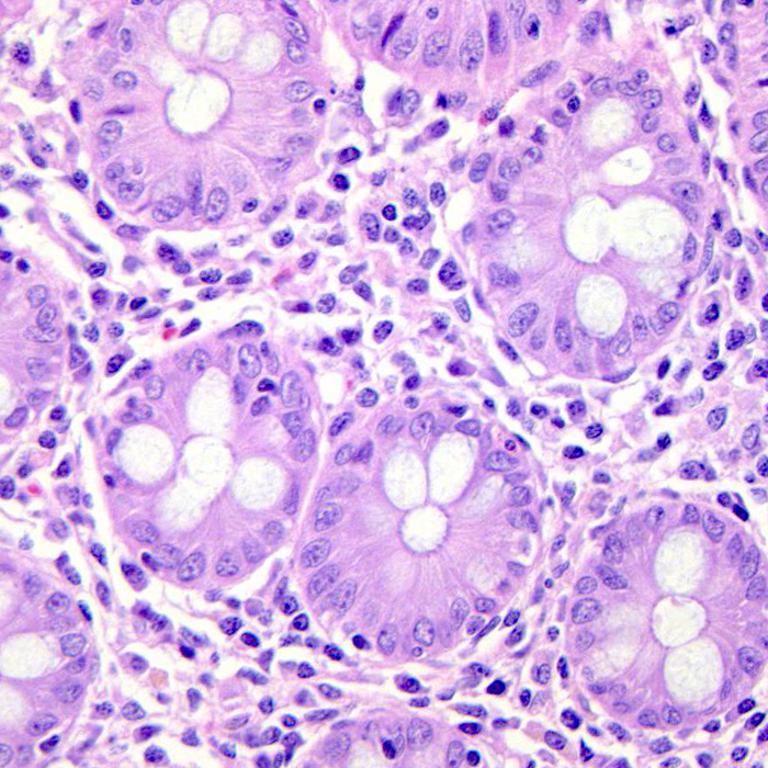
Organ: colon
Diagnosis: benign